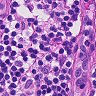
Metastatic tissue present: no